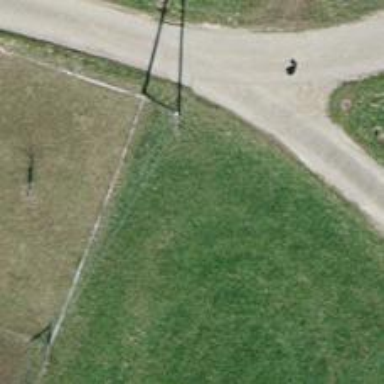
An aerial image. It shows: Power pole.